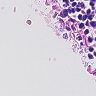
Metastatic tissue present: no